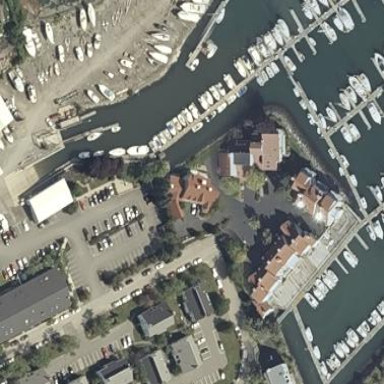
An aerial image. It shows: Marina on leisure land.